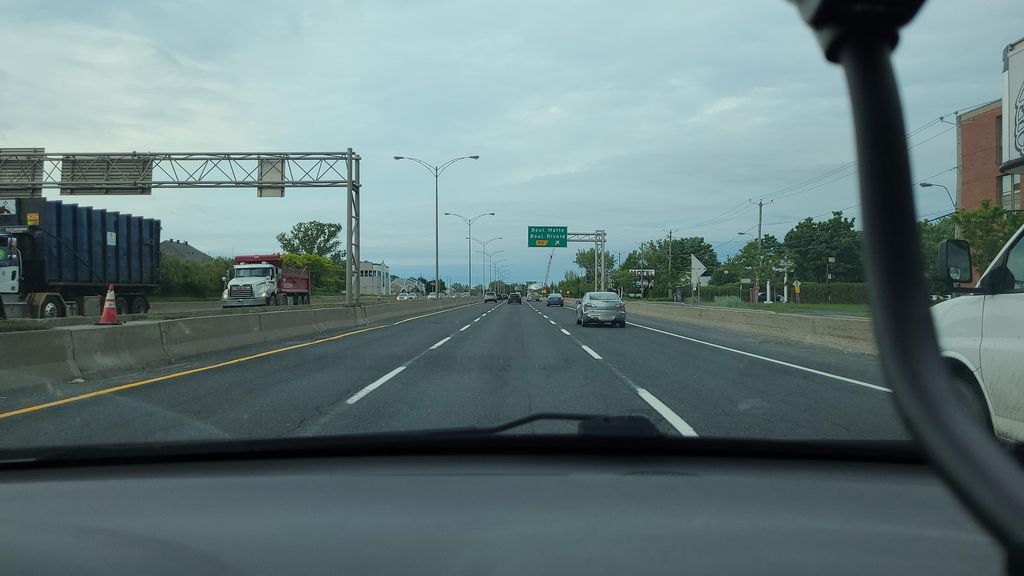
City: montreal